Field crop: tomato
Growth stage: 1
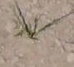
Species: cyperus